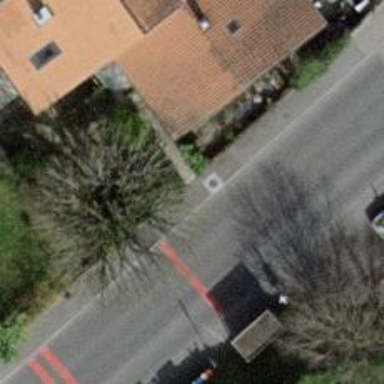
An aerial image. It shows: Asphalt sidewalk leading to public transport platform.